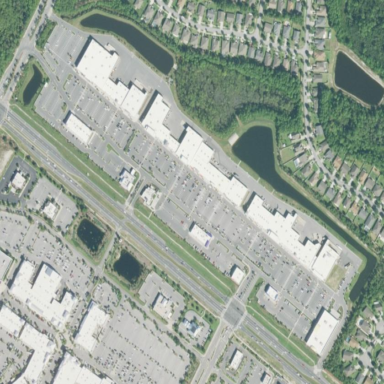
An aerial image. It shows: Retail area.